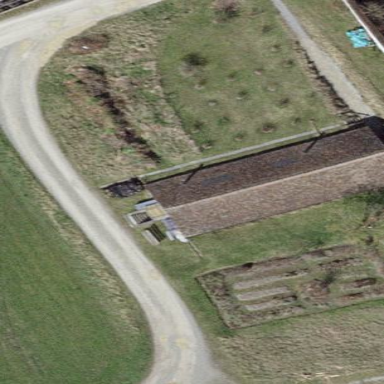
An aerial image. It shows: Gabled roof on farm auxiliary building with roof tiles.